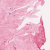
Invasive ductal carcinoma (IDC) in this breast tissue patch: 0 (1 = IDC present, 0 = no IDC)